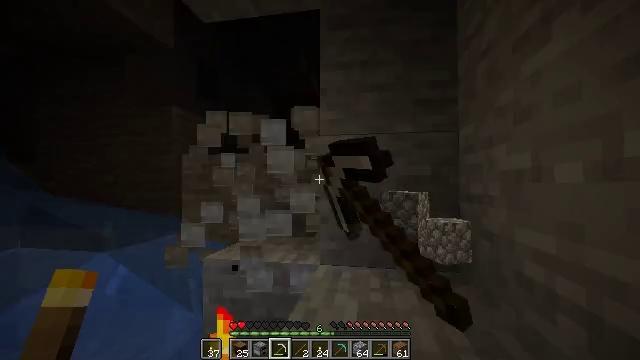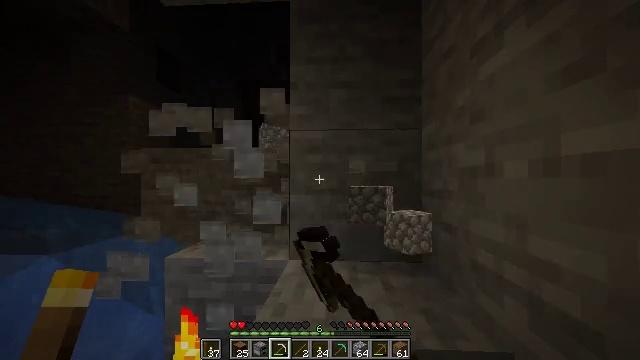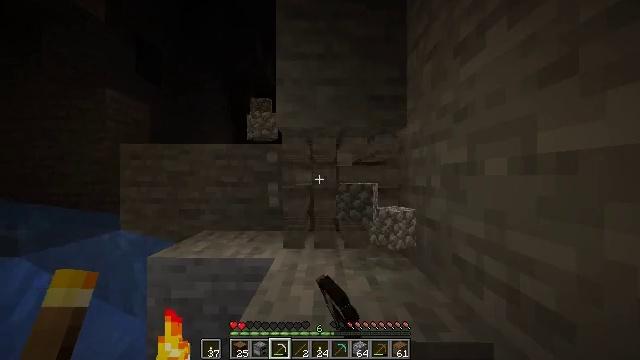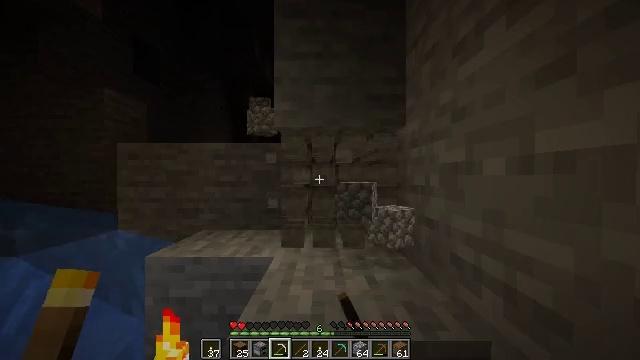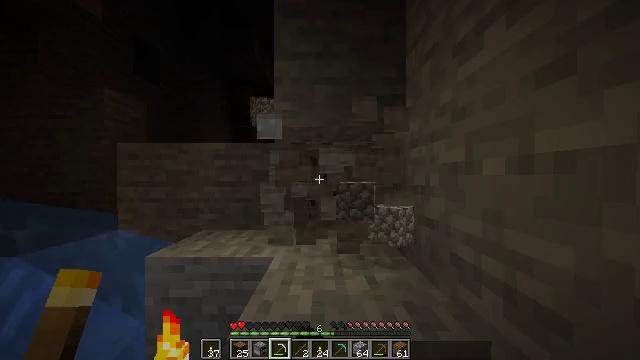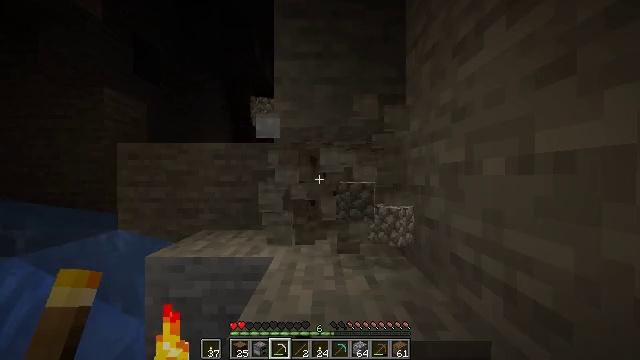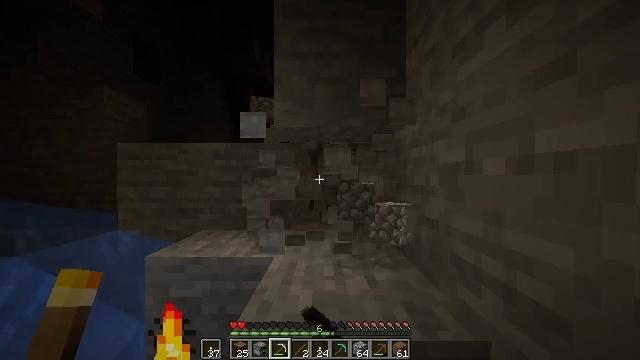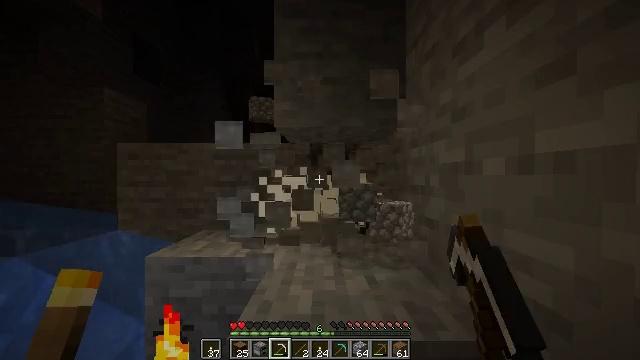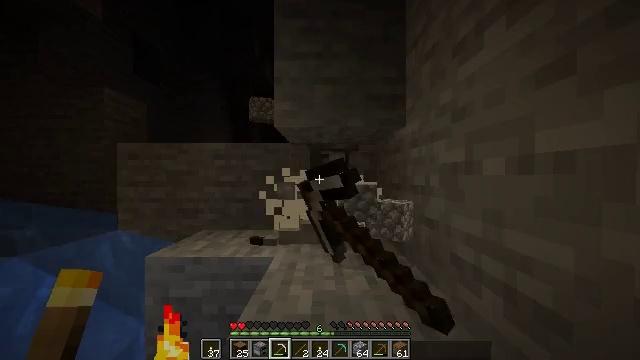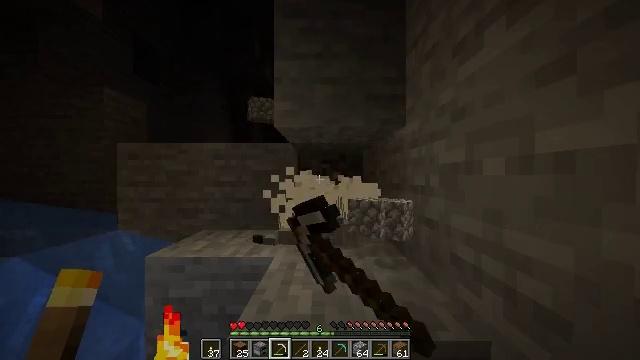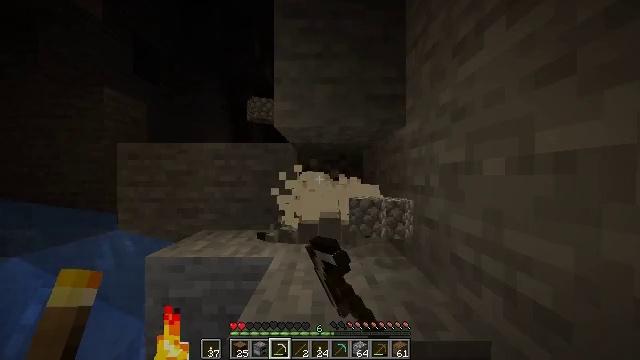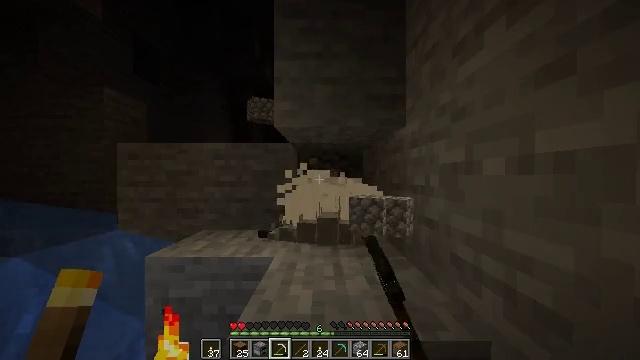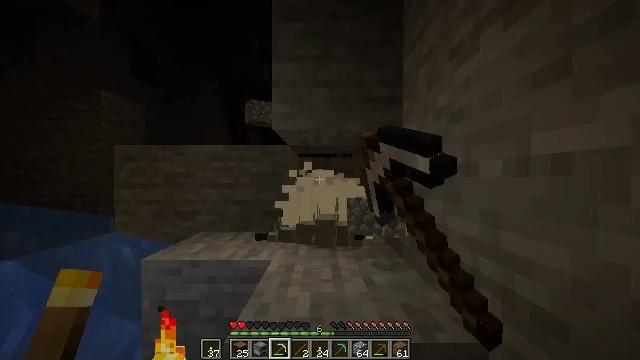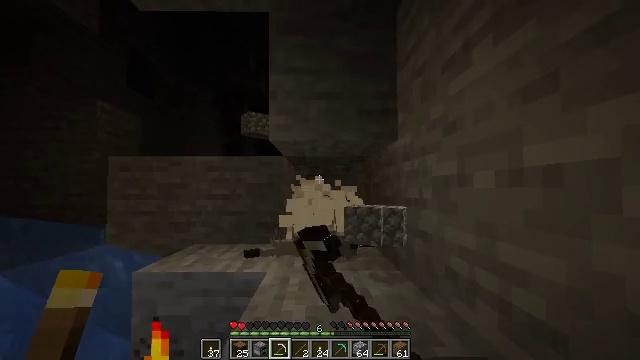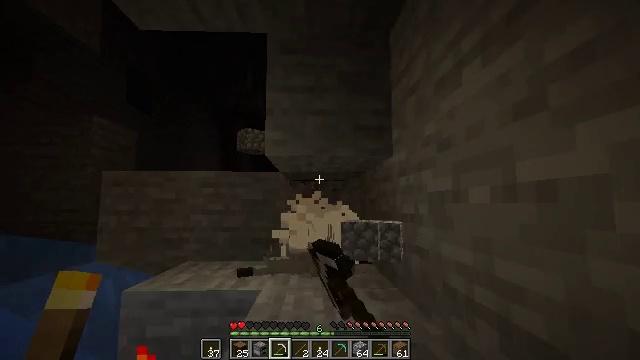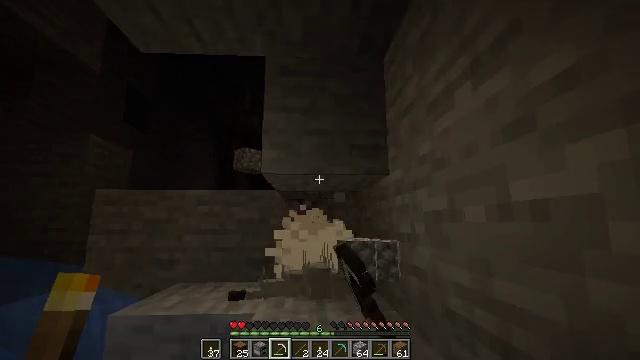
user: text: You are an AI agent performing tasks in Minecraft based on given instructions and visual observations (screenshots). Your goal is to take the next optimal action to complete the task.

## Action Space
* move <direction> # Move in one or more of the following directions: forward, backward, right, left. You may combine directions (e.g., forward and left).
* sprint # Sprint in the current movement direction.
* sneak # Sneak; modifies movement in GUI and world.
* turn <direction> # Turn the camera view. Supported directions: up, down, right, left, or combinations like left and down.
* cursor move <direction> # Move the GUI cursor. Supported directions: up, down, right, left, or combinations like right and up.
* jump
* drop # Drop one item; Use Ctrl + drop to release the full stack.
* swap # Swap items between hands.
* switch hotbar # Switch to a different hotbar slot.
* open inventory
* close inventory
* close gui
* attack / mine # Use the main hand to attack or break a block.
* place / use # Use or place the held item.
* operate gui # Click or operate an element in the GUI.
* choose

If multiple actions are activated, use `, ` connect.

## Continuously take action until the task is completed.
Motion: motion action
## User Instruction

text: Deal with the infested stone carefully.
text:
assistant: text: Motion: turn right and down, attack / mine
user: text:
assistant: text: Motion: turn right, attack / mine
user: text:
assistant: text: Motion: attack / mine
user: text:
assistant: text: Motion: attack / mine
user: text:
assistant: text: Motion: attack / mine
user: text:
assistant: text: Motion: attack / mine
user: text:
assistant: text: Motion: attack / mine
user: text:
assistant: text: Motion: attack / mine
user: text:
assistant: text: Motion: attack / mine
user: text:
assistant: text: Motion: attack / mine
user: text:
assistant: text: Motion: attack / mine
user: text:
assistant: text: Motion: attack / mine
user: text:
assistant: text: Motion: turn up, attack / mine
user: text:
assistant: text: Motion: turn up, attack / mine
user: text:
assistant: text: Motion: turn up, attack / mine
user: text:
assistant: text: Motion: turn up, attack / mine
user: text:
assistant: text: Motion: turn up, attack / mine
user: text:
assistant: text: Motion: attack / mine
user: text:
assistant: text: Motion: attack / mine
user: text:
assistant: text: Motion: attack / mine
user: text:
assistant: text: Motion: attack / mine
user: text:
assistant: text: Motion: attack / mine
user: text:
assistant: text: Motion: attack / mine
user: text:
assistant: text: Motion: attack / mine
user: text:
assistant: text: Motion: attack / mine